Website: macys
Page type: customer-info-address
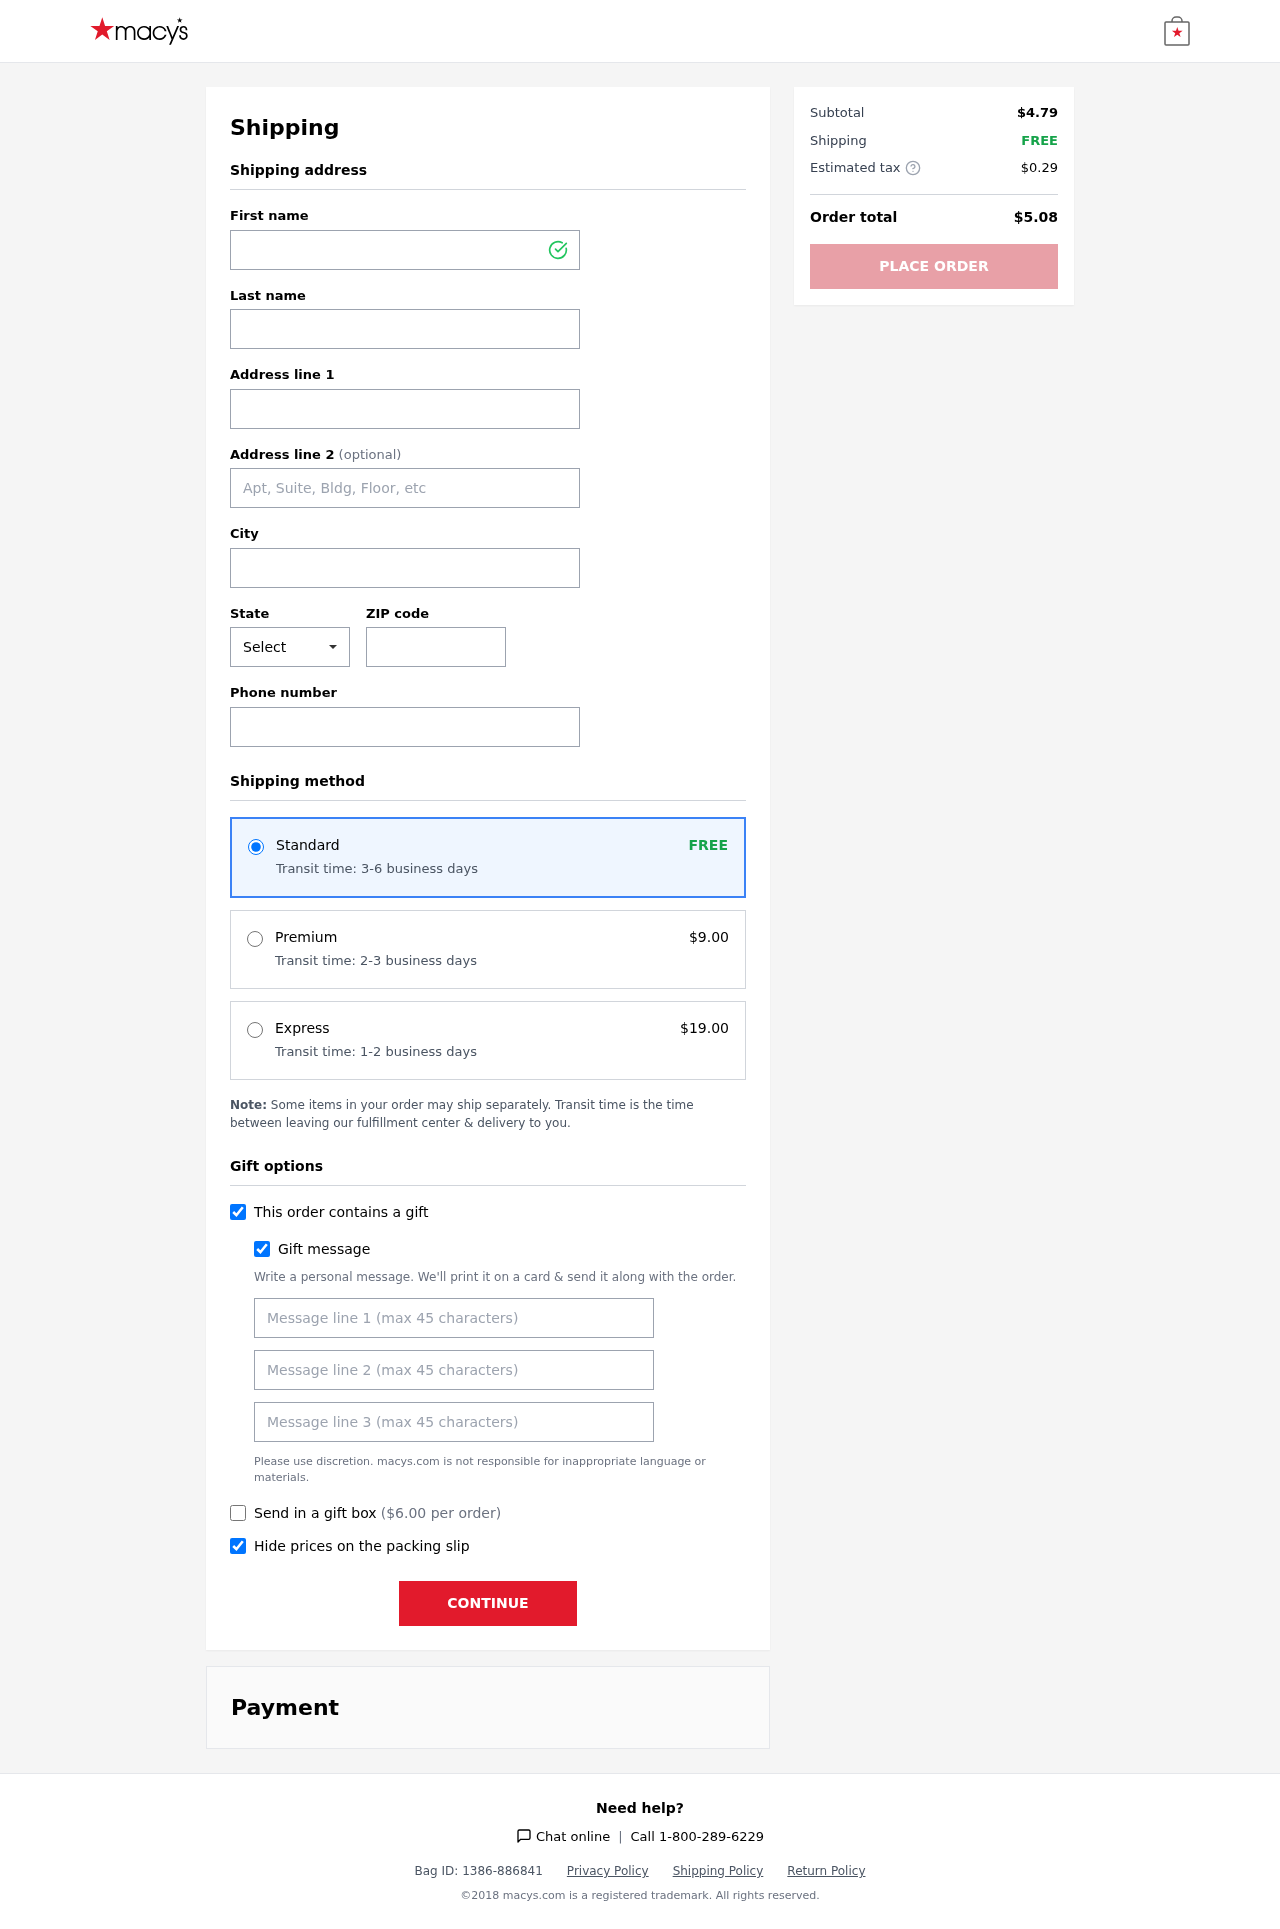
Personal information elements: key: PII_CITY
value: Melissabury
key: PII_FIRSTNAME
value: Erin
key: PII_GIFT_MESSAGE
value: Hey Louis, I thought of you when I spotted these tasty mini waffles! Perfect for those busy mornings or whenever you need a sweet treat. Hope they add a little joy to your day!  Erin
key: PII_LASTNAME
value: Ochoa
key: PII_PHONE
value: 5032975417
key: PII_POSTCODE
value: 88393
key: PII_STATE_ABBR
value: KY
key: PII_STREET
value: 134 Floyd Walks Apt. 900
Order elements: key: ORDER_SHIPPING_STANDARD
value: FREE
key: ORDER_SHIPPING_STANDARD_TIME
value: Transit time: 3-6 business days
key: ORDER_SHIPPING_PREMIUM
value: $9.00
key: ORDER_SHIPPING_PREMIUM_TIME
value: Transit time: 2-3 business days
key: ORDER_SHIPPING_EXPRESS
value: $19.00
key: ORDER_SHIPPING_EXPRESS_TIME
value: Transit time: 1-2 business days
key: ORDER_GIFT_BOX_FEE
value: $6.00
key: ORDER_SUBTOTAL
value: $4.79
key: ORDER_SHIPPING_COST
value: FREE
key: ORDER_TAX
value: $0.29
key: ORDER_TOTAL
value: $5.08